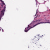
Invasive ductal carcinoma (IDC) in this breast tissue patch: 0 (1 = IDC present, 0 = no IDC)